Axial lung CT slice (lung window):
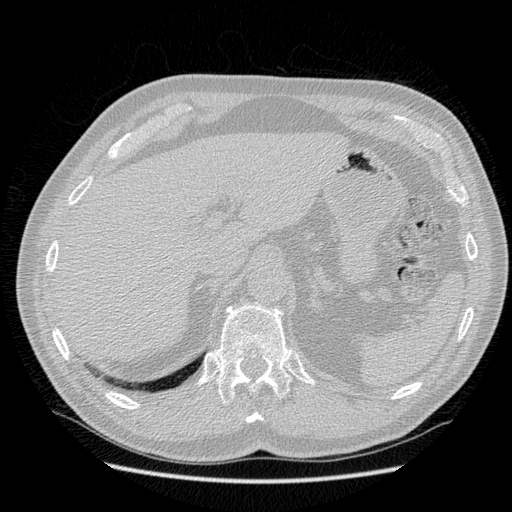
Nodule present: no